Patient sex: F
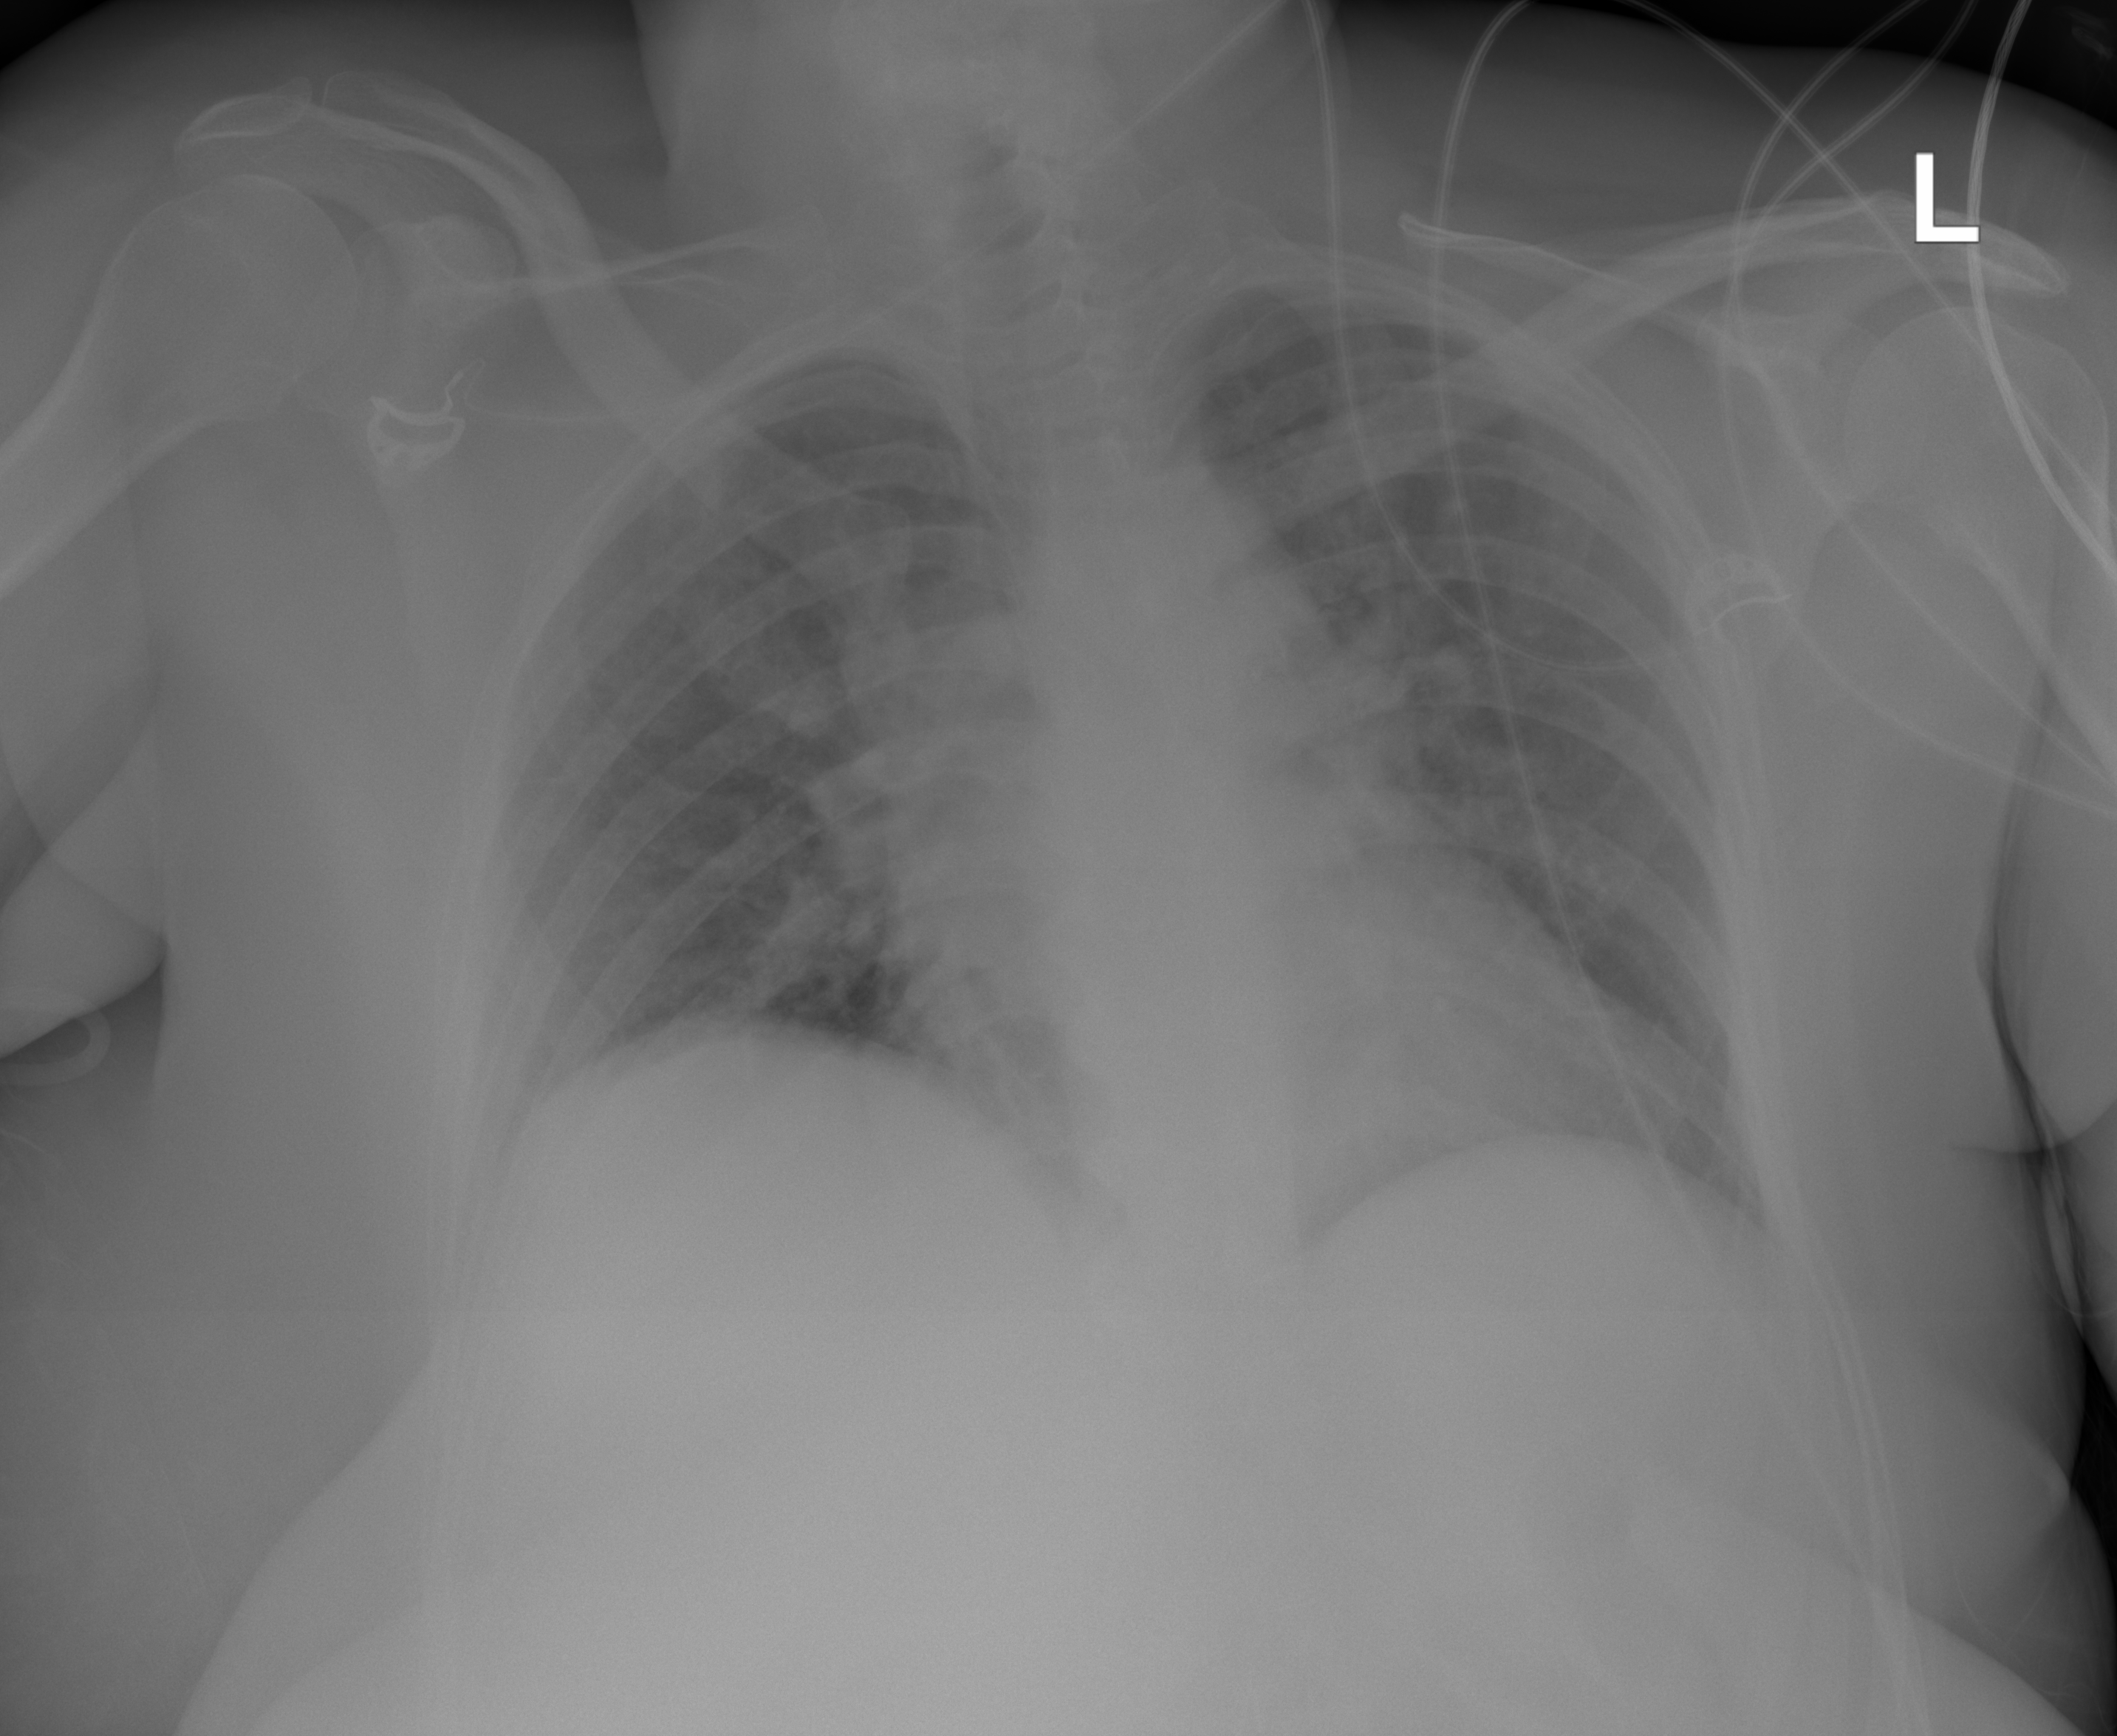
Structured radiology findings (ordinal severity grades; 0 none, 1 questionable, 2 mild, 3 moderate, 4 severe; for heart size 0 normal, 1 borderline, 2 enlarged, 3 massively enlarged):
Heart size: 0
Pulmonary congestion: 1
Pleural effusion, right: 0
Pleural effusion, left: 0
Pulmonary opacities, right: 0
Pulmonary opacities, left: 0
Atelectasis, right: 0
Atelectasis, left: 0